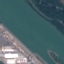
Land use / land cover class: River